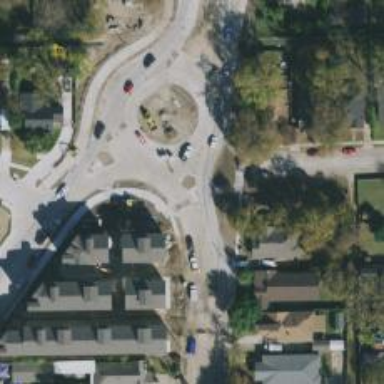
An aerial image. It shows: Marked crossing on footway.